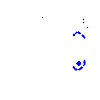
Particle: kaon